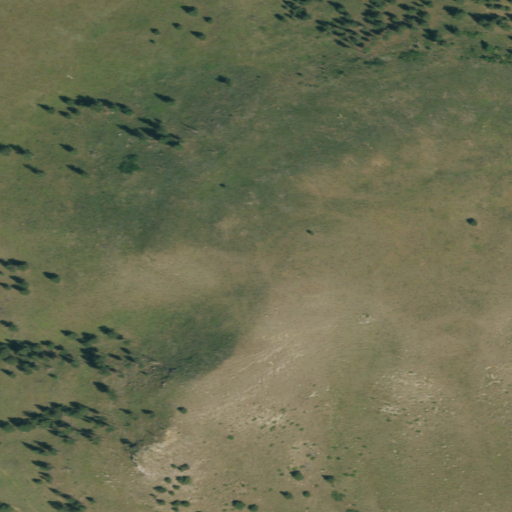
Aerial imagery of mountain in South Dakota named Bald Hill containing grassland and evergreen forest